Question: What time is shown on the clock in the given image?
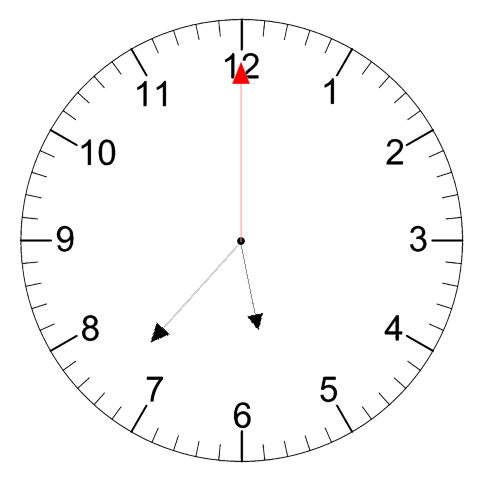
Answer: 05:37:00